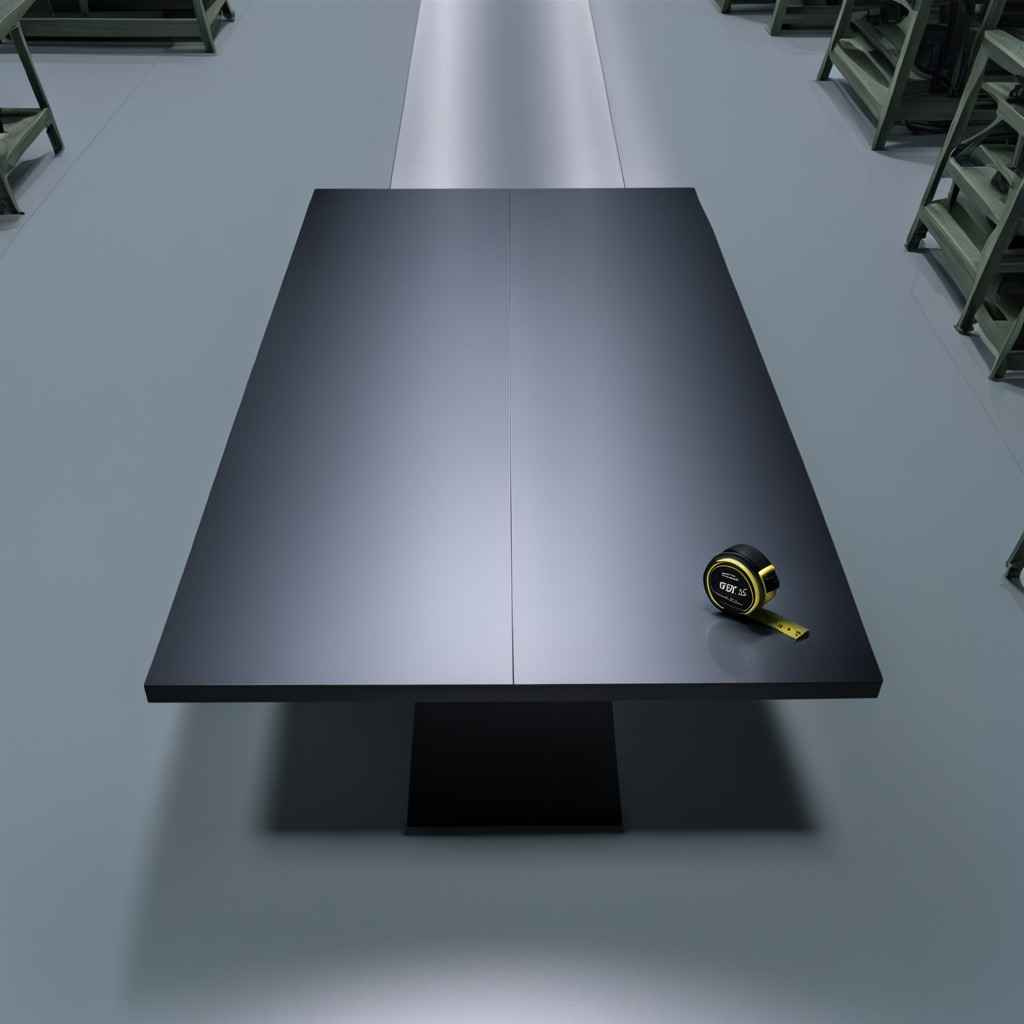
A measuring tape lies on the clean empty table in the basement in the evening.